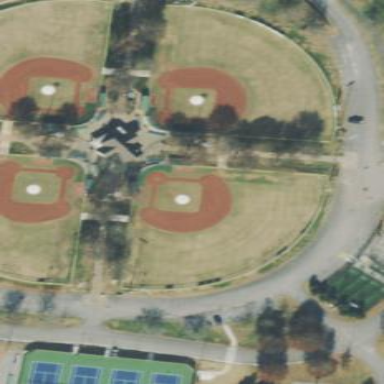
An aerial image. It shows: Baseball pitch for leisure and sports activities.